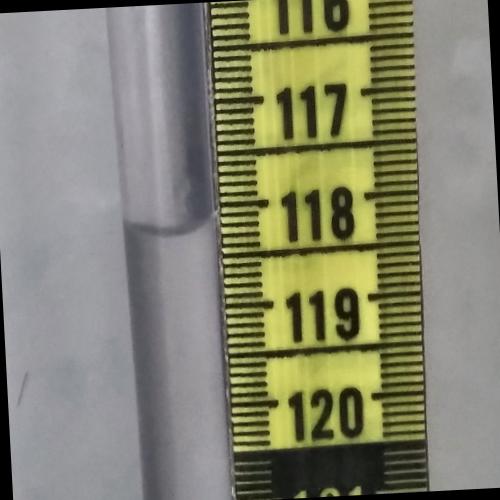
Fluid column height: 118.2 cm